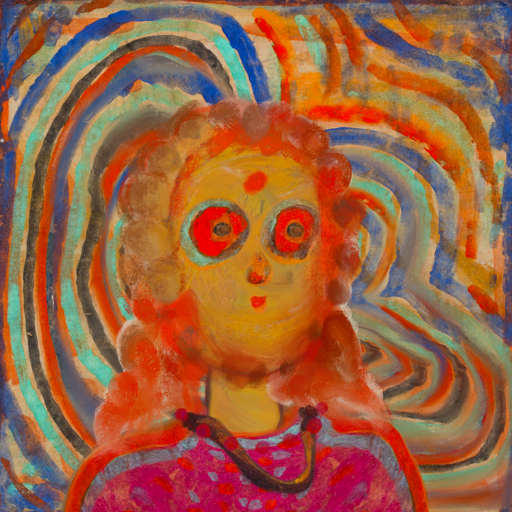
Background: Sisters, Head And Neck Front: After_Raid, Face Front: Sisters, Bust: Sisters, Hair Front: Rupkatha, Head Accessory: Blank, Second Necklace: Comrade, Necklace: Irani_3, Baby: Blank